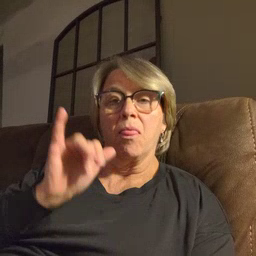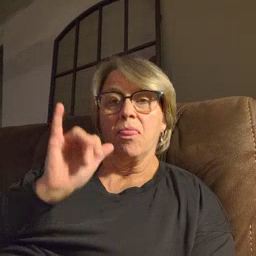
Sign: bee